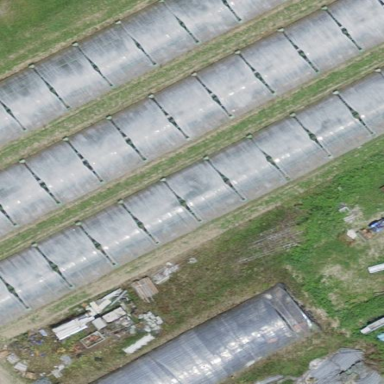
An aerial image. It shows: Greenhouse.